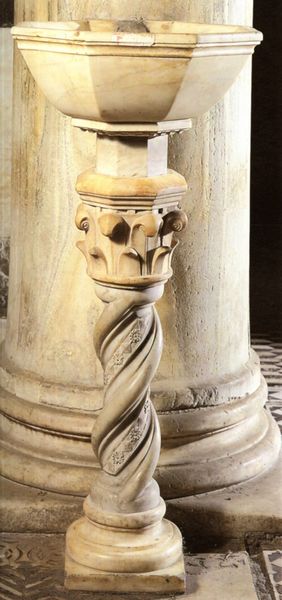
Titel: Baptisterium (Florenz)
Standort: Florenz, Baptisterium (EU - I - Toskana)
Schlagwörter: säule, ornament, schale, sockel, stein, kirche, ornamente, verzierung, gedreht, weihwasser, säuke, weihwasserbecken